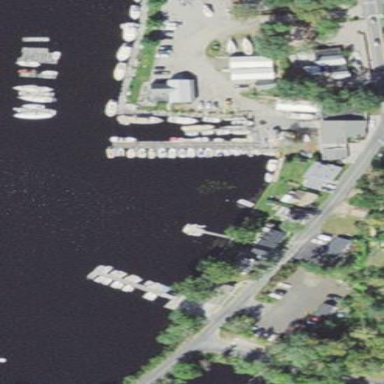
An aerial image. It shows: Marina on leisure land.